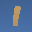
Label: 1